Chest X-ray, AP view. Patient: 34 years old, sex M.
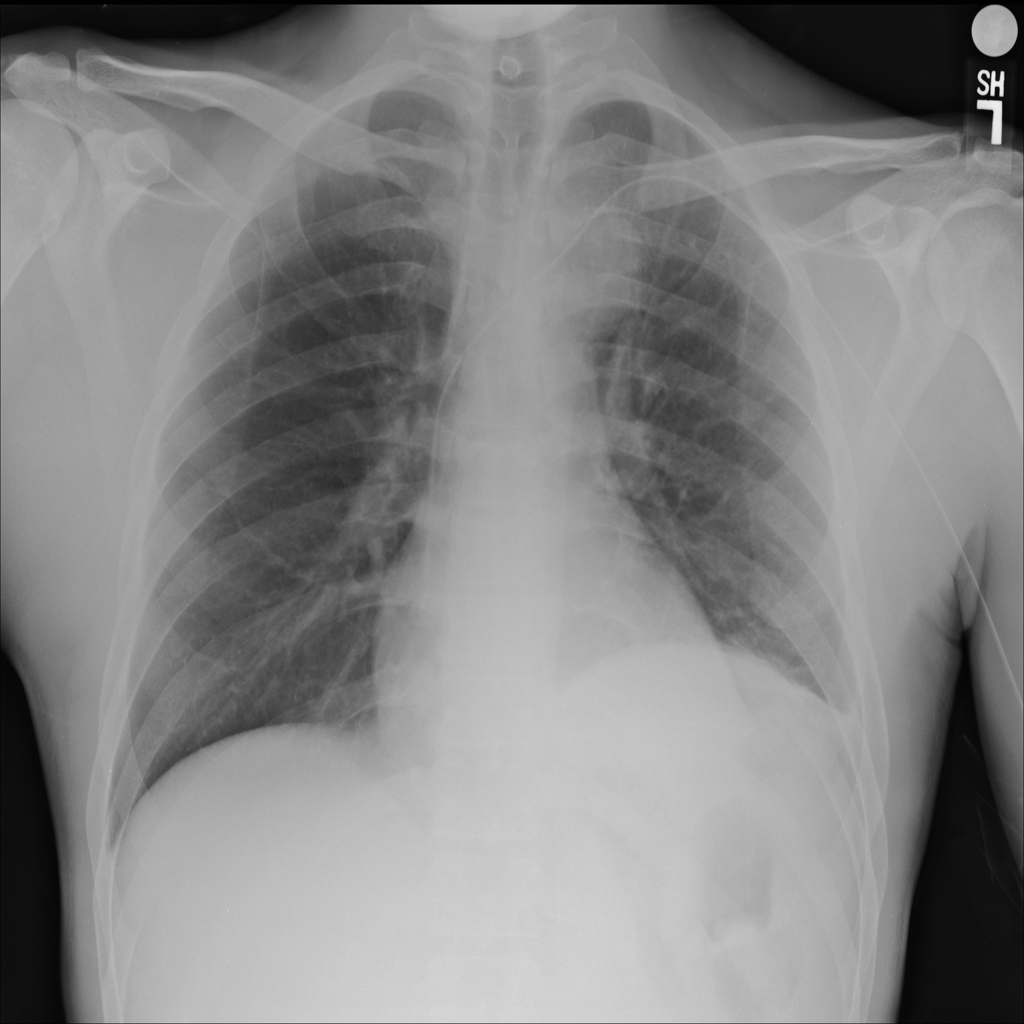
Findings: Mass